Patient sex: M
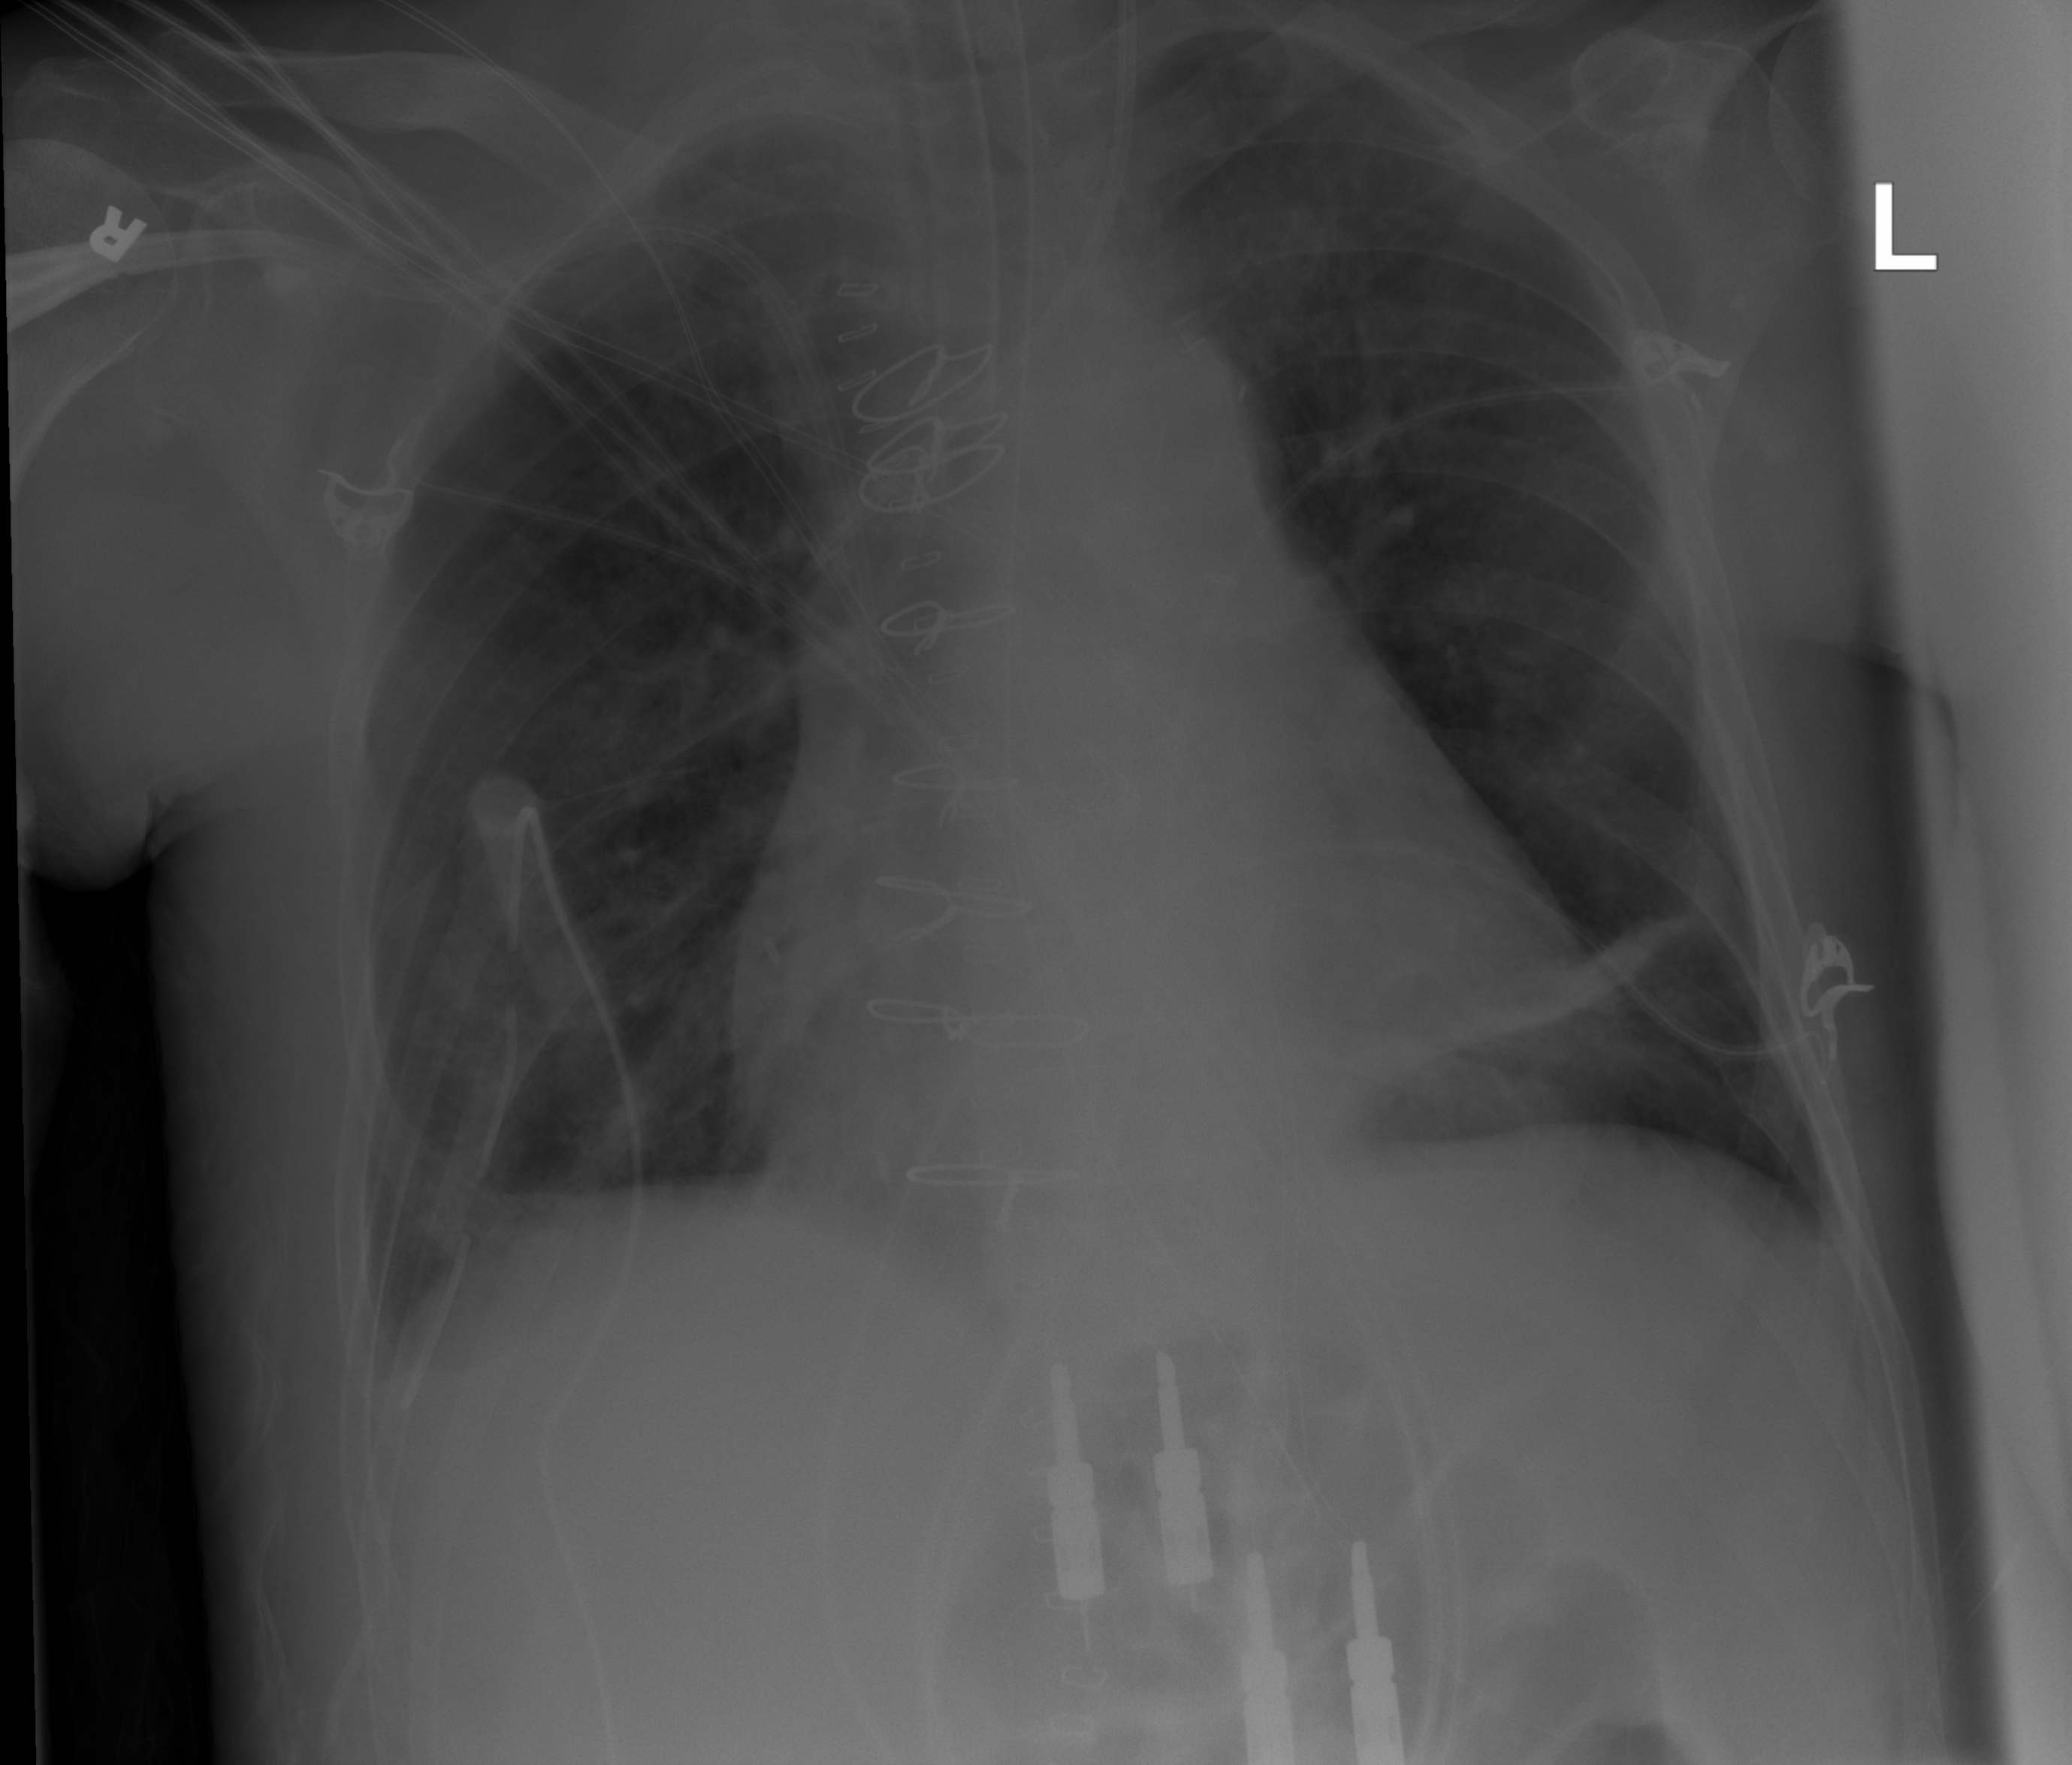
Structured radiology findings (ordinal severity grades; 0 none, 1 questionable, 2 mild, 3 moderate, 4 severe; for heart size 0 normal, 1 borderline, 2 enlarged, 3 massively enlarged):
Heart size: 2
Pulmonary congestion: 0
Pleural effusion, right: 1
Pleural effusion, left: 0
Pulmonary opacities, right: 0
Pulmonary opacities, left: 0
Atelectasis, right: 2
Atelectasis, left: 2